Field crop: maize
Growth stage: 2
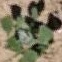
Species: chenopodium